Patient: sex M, age 77
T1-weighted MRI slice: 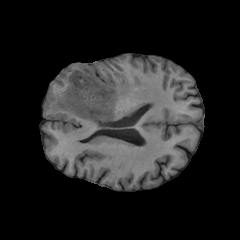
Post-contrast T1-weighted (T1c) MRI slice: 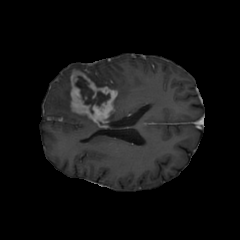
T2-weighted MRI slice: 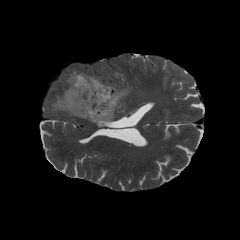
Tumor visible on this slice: yes
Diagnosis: Glioblastoma, IDH-wildtype
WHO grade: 4